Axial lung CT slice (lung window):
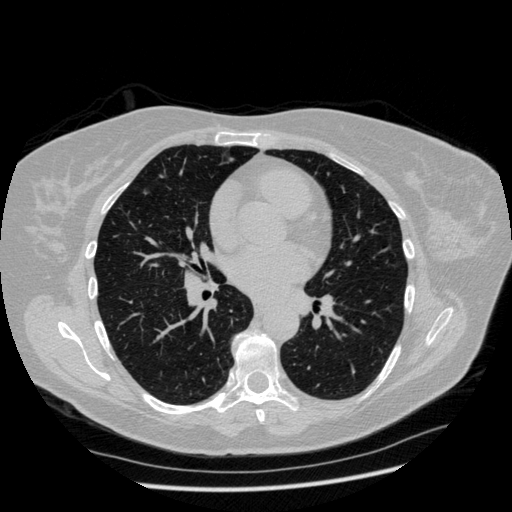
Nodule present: yes
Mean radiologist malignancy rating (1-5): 3